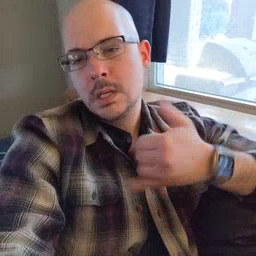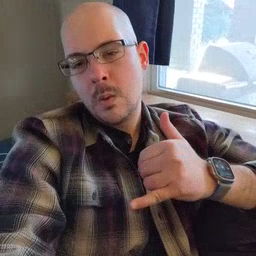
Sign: yellow